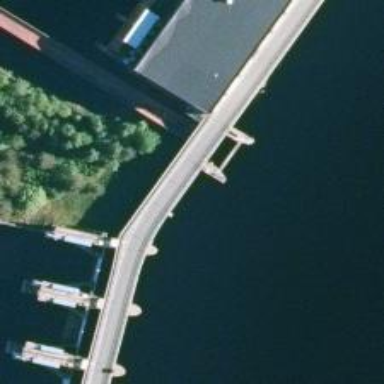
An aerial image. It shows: Dam across waterway.